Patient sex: M
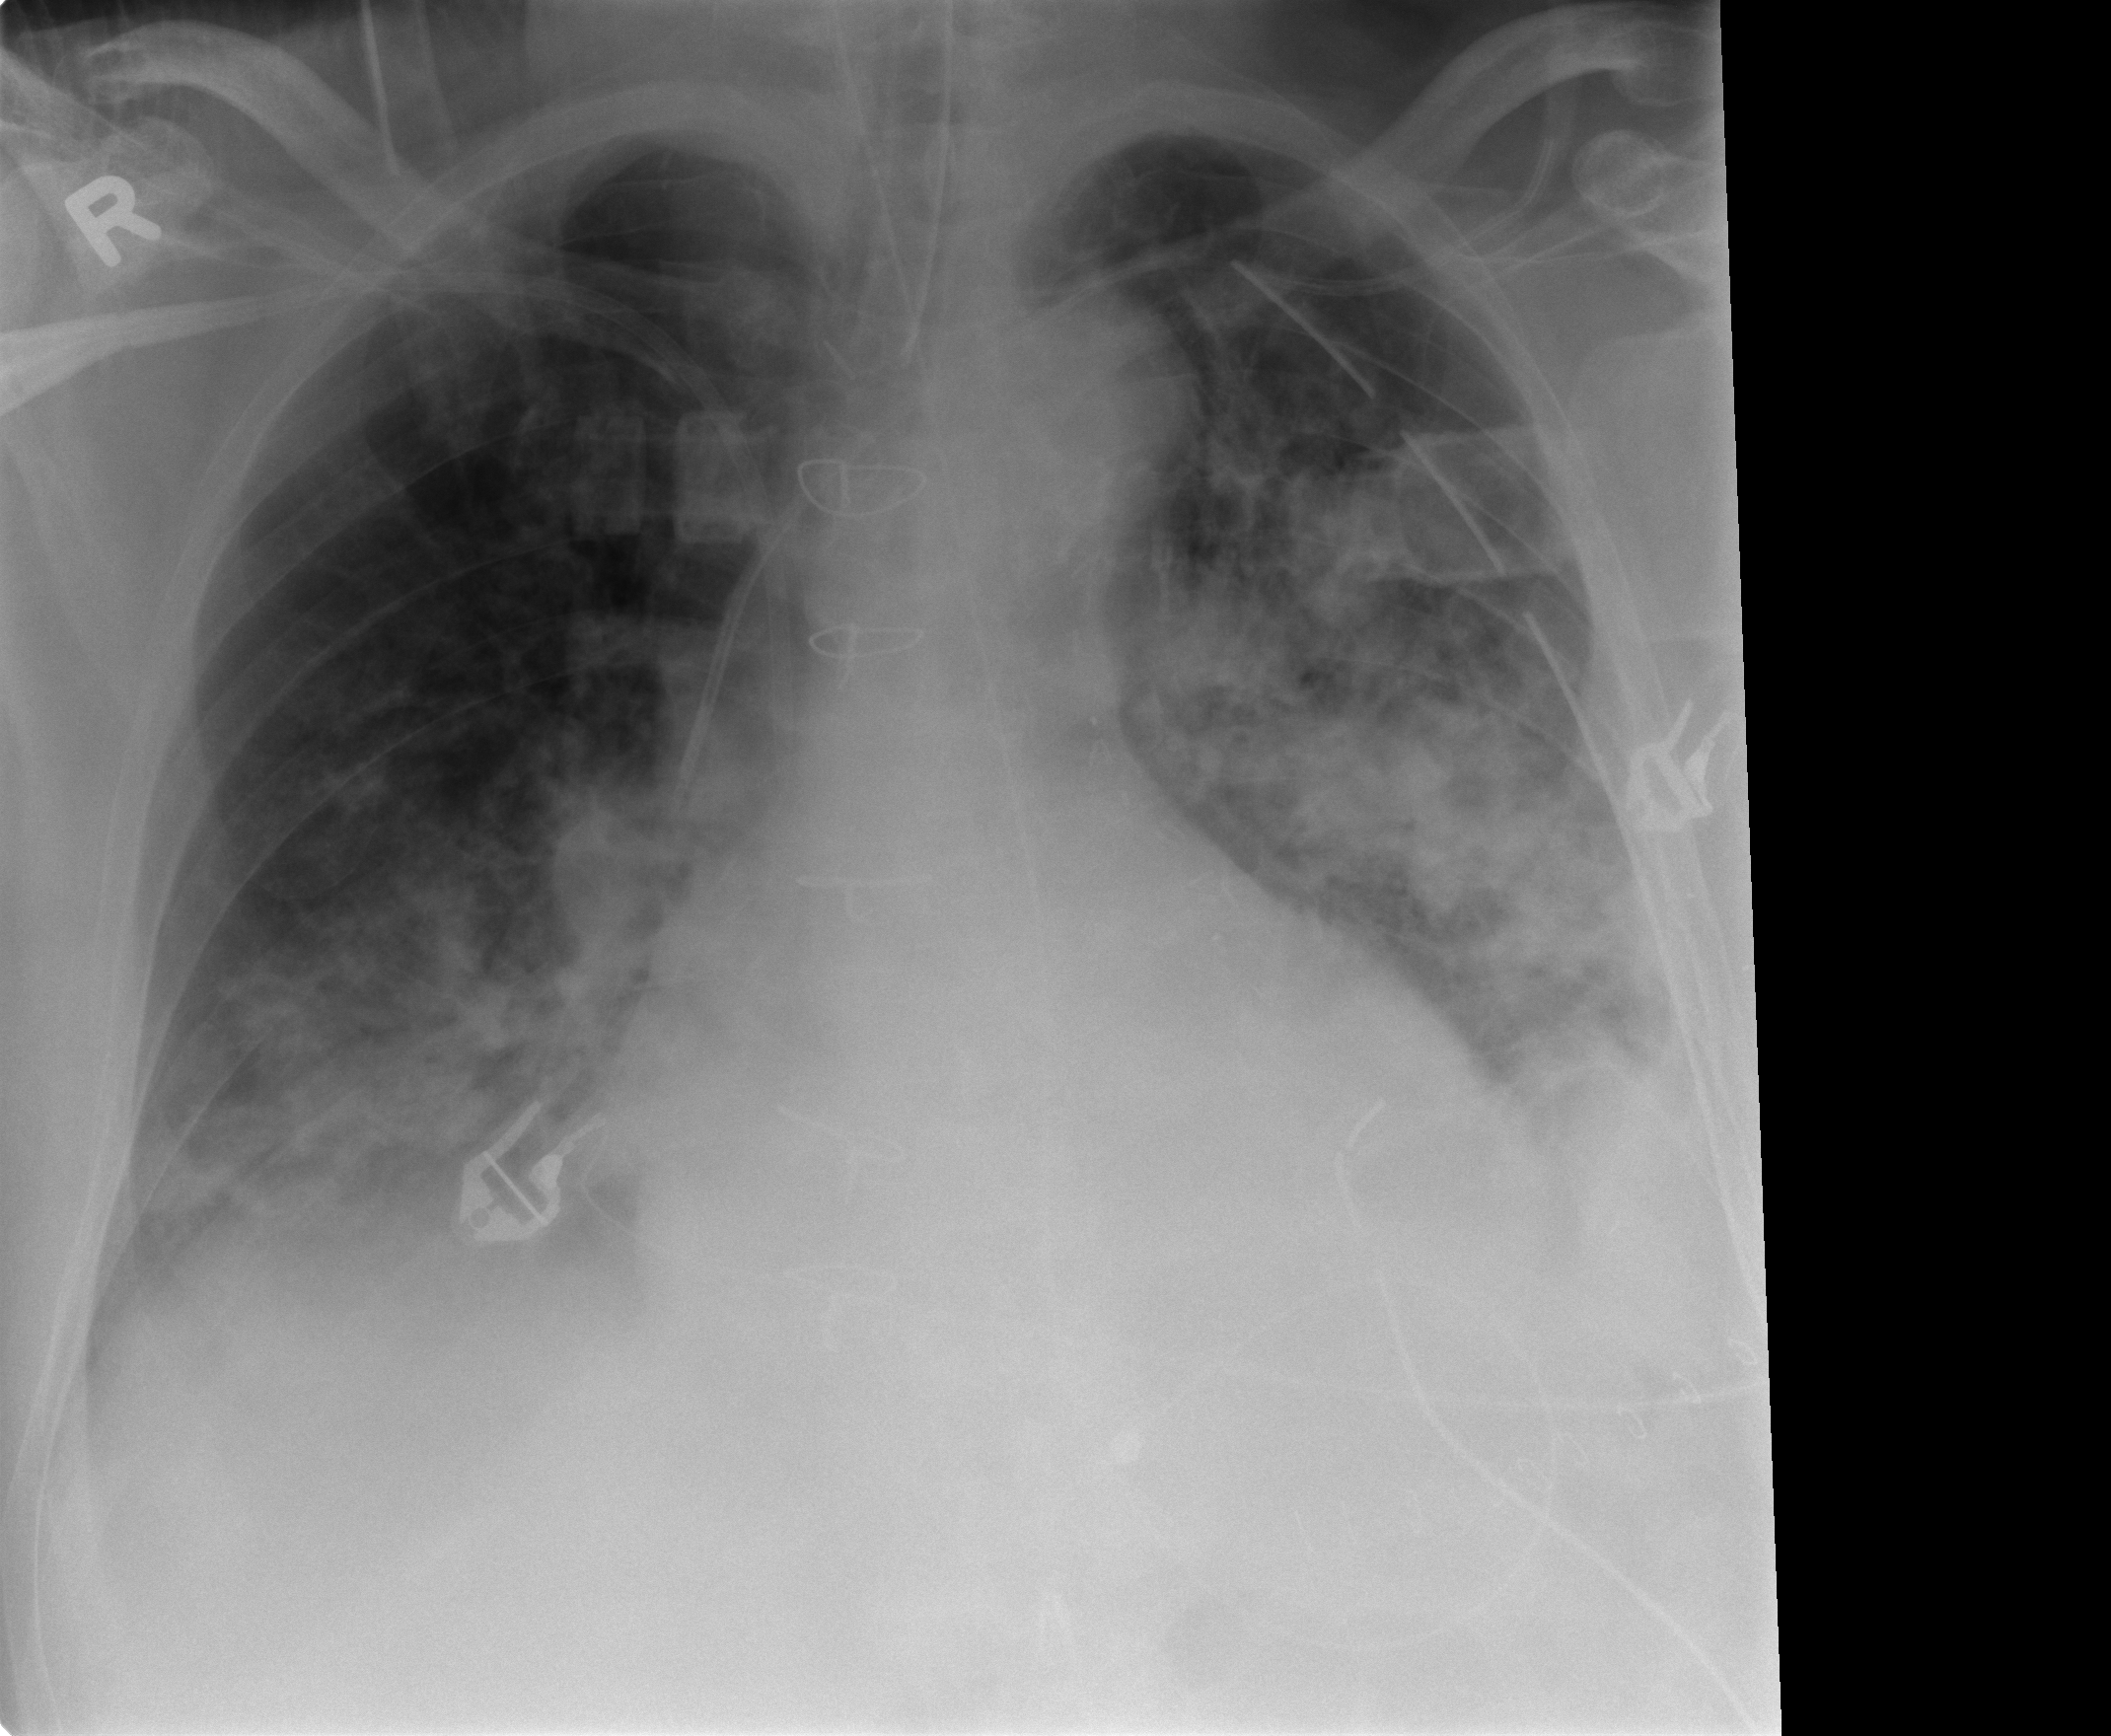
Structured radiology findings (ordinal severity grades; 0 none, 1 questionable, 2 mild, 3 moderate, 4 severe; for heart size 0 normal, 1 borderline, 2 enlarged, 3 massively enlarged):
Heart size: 1
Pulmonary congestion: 2
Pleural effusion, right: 1
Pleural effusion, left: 2
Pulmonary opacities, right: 2
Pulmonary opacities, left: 3
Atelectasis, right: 2
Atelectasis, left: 3